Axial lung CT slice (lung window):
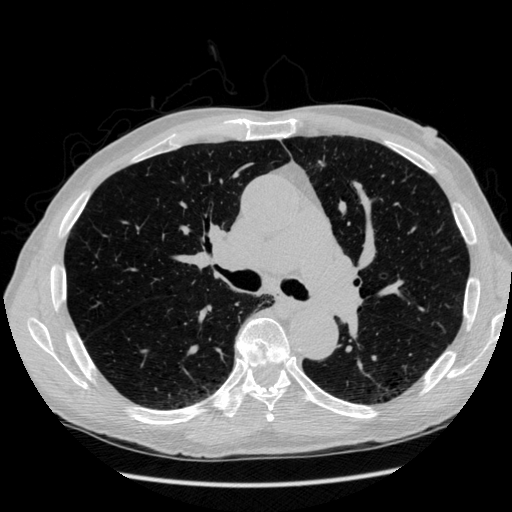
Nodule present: no